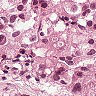
Metastatic tissue present: yes